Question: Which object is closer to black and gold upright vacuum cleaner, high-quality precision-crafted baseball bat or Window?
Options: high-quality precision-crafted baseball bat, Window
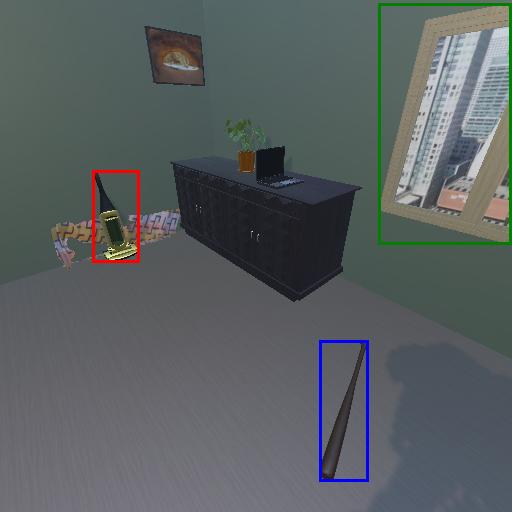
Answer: high-quality precision-crafted baseball bat